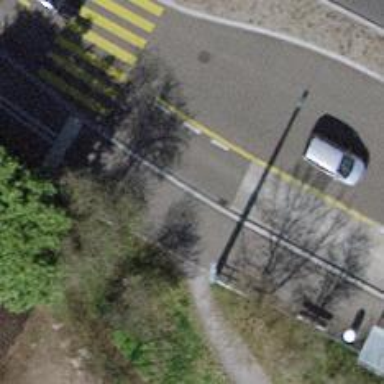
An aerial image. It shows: Footway with gravel surface.